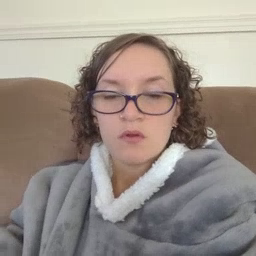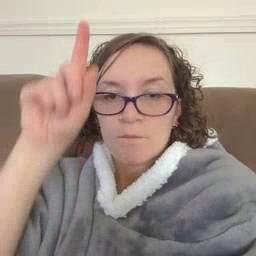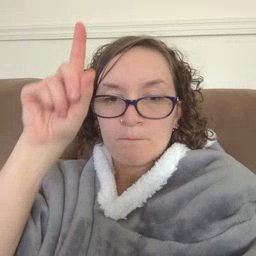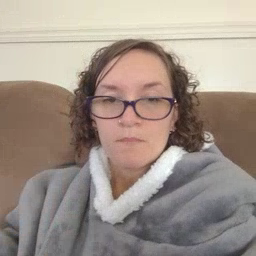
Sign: up